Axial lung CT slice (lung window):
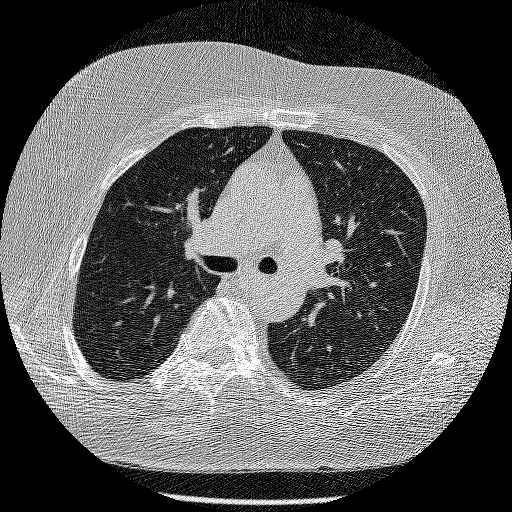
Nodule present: no